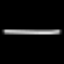
Label: line